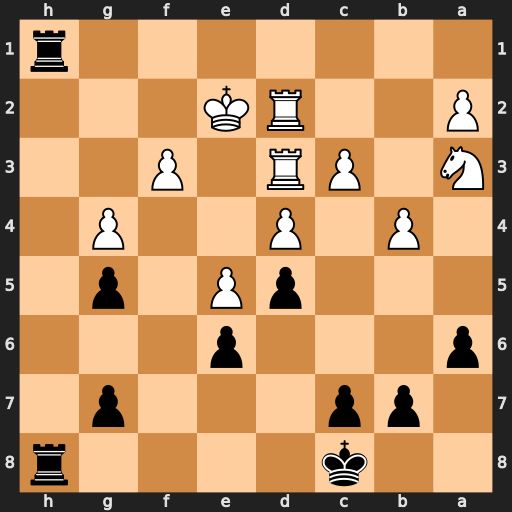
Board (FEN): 2k4r/1pp3p1/p3p3/3pP1p1/1P1P2P1/N1PR1P2/P2RK3/7r
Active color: b
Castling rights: -
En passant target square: -
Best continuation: R8h2+ Ke3 Re1+ Re2 Rexe2#